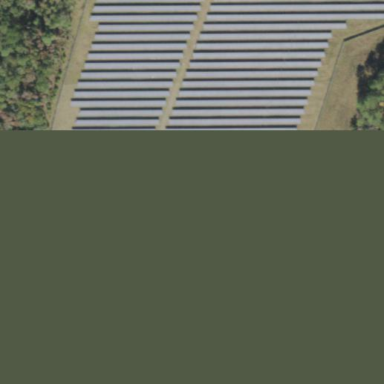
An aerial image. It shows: Solar power plant using photovoltaic technology.